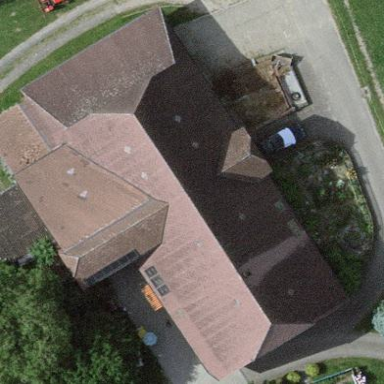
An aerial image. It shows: Farm building.